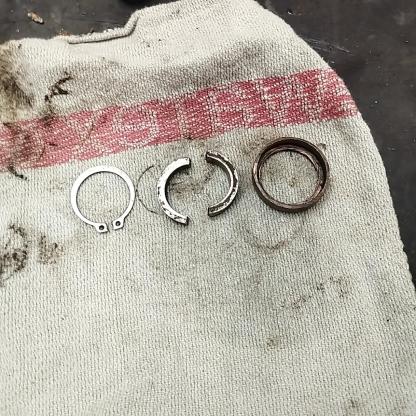
Klasa: inne